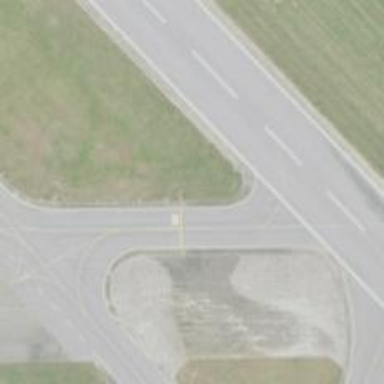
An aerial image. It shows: View of taxiway at the airport.